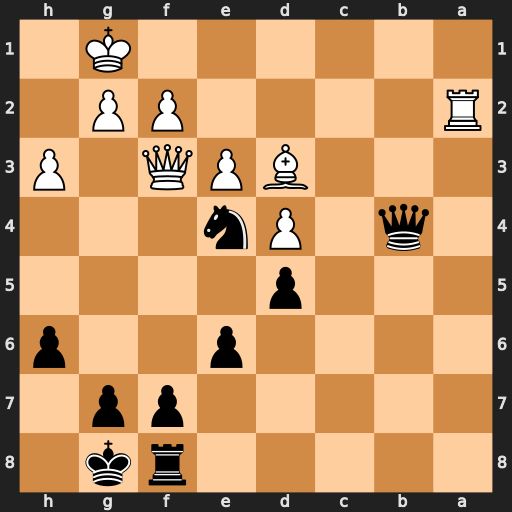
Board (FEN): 5rk1/5pp1/4p2p/3p4/1q1Pn3/3BPQ1P/R4PP1/6K1
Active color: b
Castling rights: -
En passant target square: -
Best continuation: Qb3 Qe2 Nc3 Qc2 Qxa2